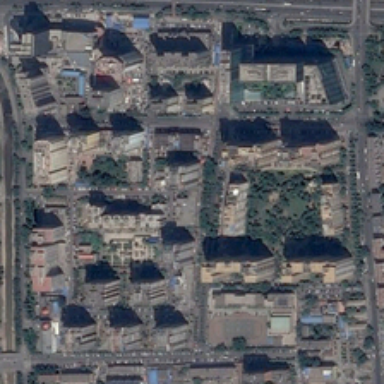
Many buildings and green trees are in a commercial area .